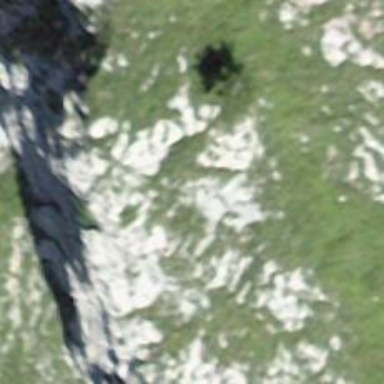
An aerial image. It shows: Natural cliff.